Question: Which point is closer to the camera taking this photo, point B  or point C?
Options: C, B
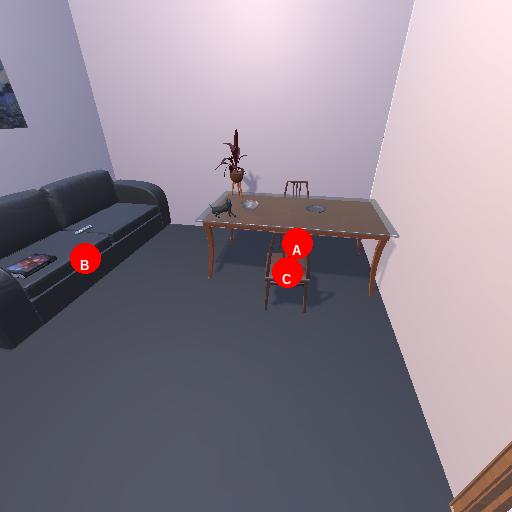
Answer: C